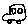
Label: car